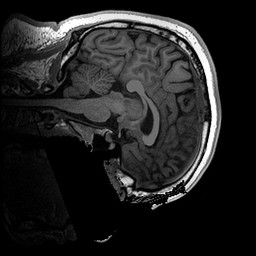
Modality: T1w
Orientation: sagittal
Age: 28
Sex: male